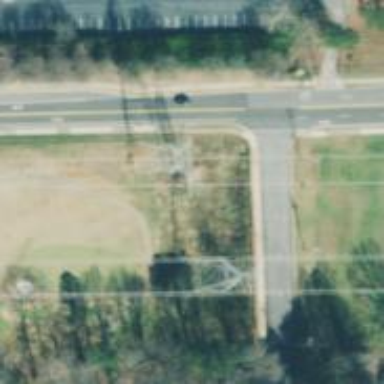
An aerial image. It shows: Lattice structure tower used for power distribution.